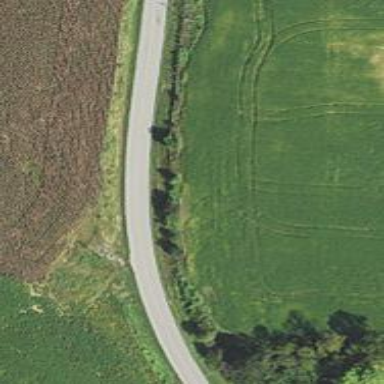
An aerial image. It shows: Secondary road.